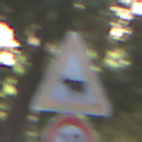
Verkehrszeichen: ViehtriebRechts
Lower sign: Geschwindigkeit10
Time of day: MorningAfternoon
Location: Outdoor (Suburban)
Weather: PartlyCloudy
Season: NotSpecified
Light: Natural